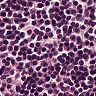
Metastatic tissue present: no